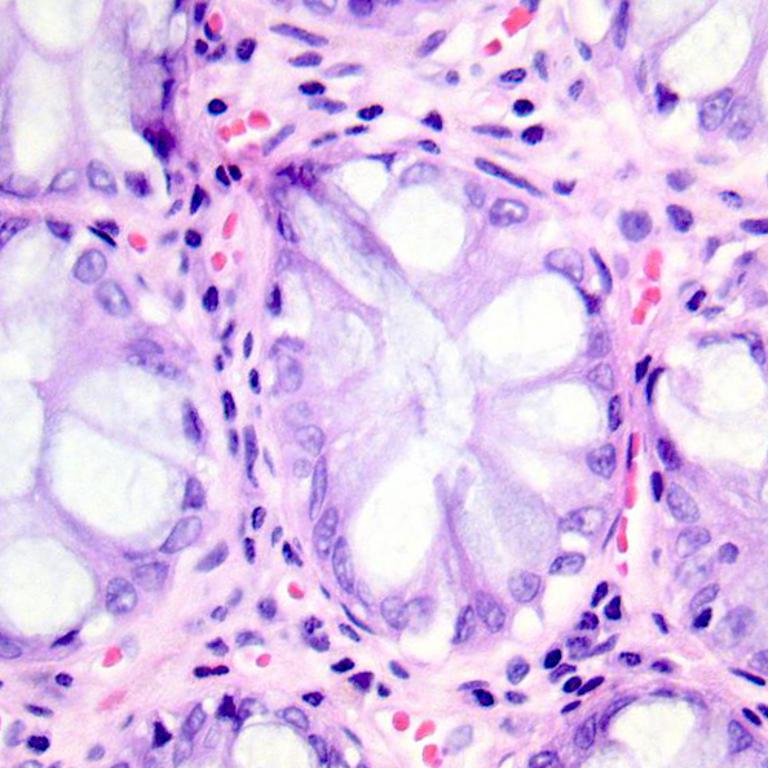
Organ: colon
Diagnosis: benign